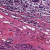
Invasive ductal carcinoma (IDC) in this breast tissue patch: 0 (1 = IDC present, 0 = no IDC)